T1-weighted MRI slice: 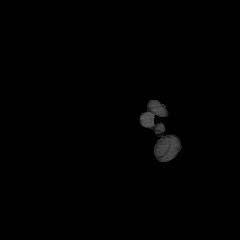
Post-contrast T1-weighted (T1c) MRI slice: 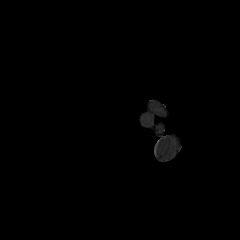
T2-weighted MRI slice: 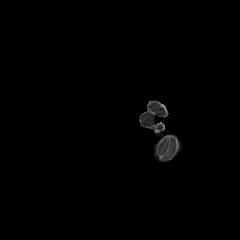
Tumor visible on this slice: no